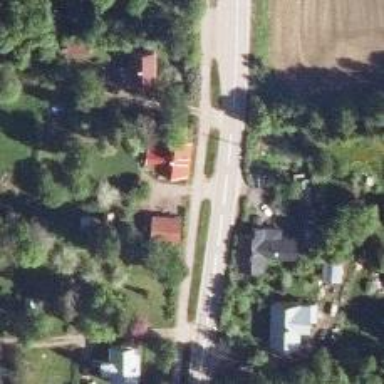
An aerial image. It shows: Crossing on the road.